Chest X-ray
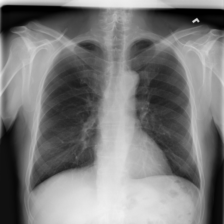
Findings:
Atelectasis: negative
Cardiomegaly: negative
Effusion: negative
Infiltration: negative
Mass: negative
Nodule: negative
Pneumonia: negative
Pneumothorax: negative
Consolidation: negative
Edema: negative
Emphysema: negative
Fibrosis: negative
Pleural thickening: negative
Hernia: negative